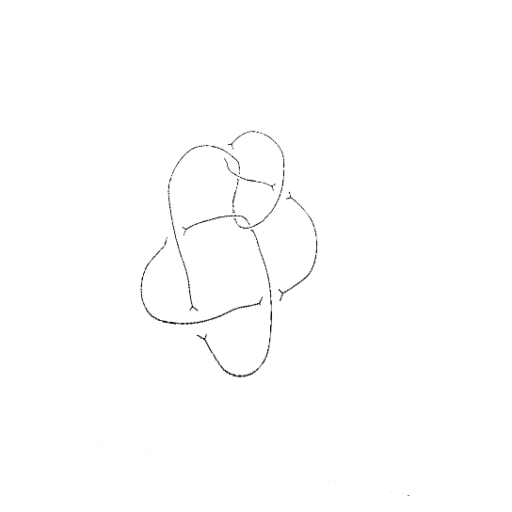
Crossing number: 8